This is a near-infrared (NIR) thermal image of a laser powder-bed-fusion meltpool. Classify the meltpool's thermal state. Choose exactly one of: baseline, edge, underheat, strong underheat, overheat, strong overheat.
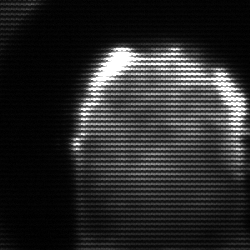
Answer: baseline